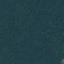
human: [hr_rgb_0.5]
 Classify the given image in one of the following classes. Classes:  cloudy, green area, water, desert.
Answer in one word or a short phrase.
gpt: green area